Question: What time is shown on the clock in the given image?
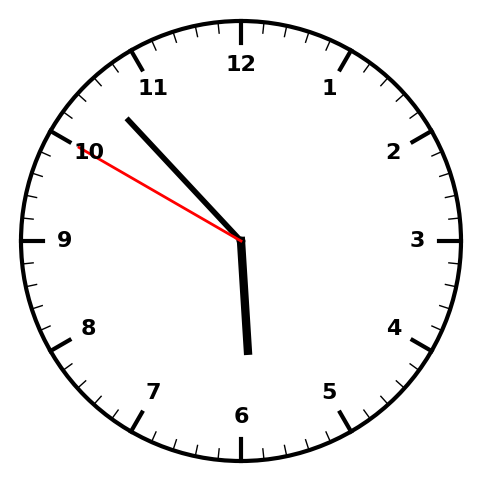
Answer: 05:52:50